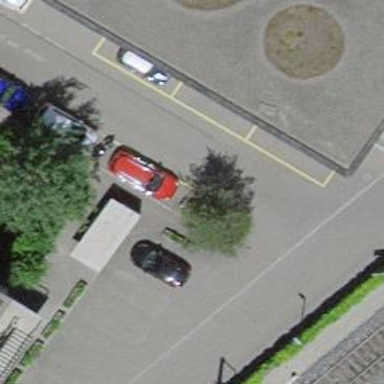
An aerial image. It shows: Car sharing facility.